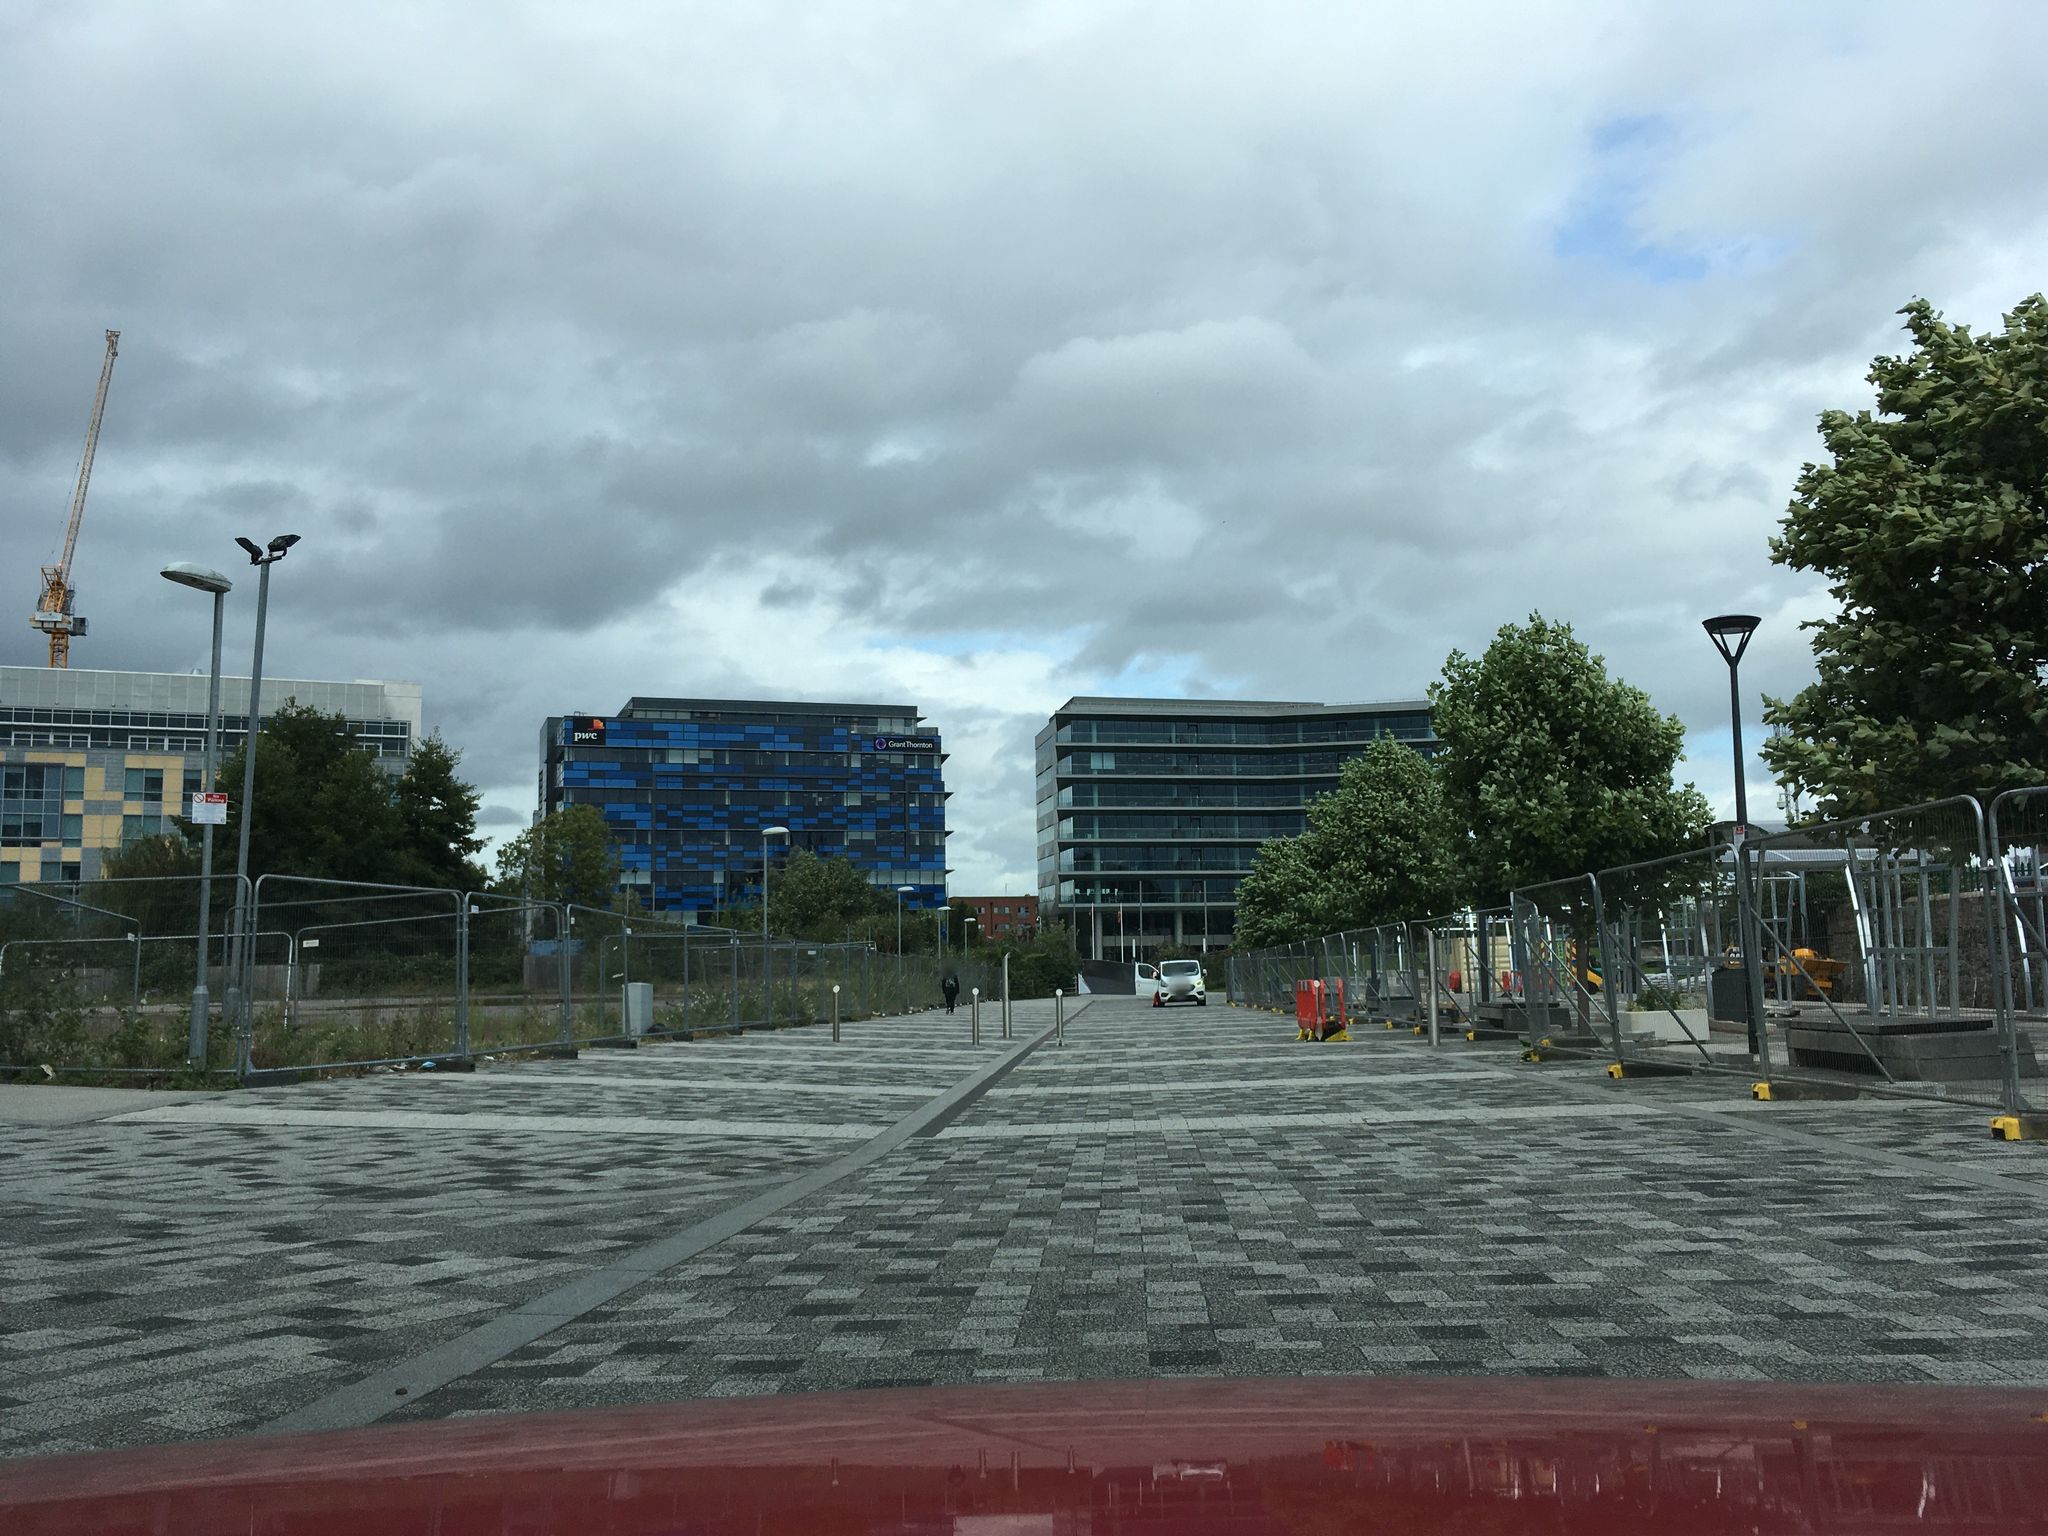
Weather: cloudy
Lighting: day
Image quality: good
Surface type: driving surface
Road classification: unclassified, living_street
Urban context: urban centre
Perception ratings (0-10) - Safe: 1.42, Lively: 2.19, Beautiful: 6.57, Boring: 4.61, Depressing: 7.73, Wealthy: 6.23